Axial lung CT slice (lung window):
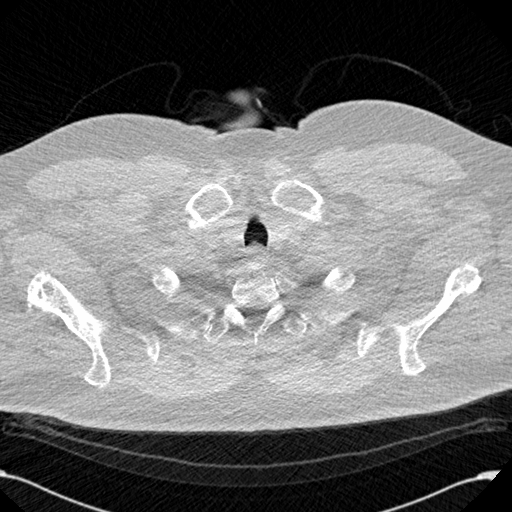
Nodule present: no